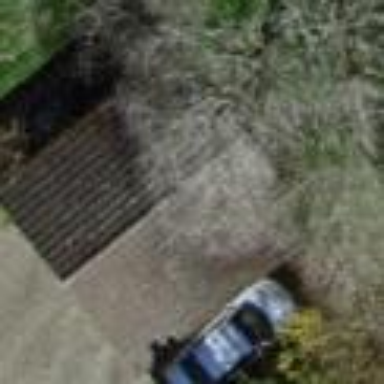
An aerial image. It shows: Garage building.